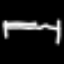
Label: bed